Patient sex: M
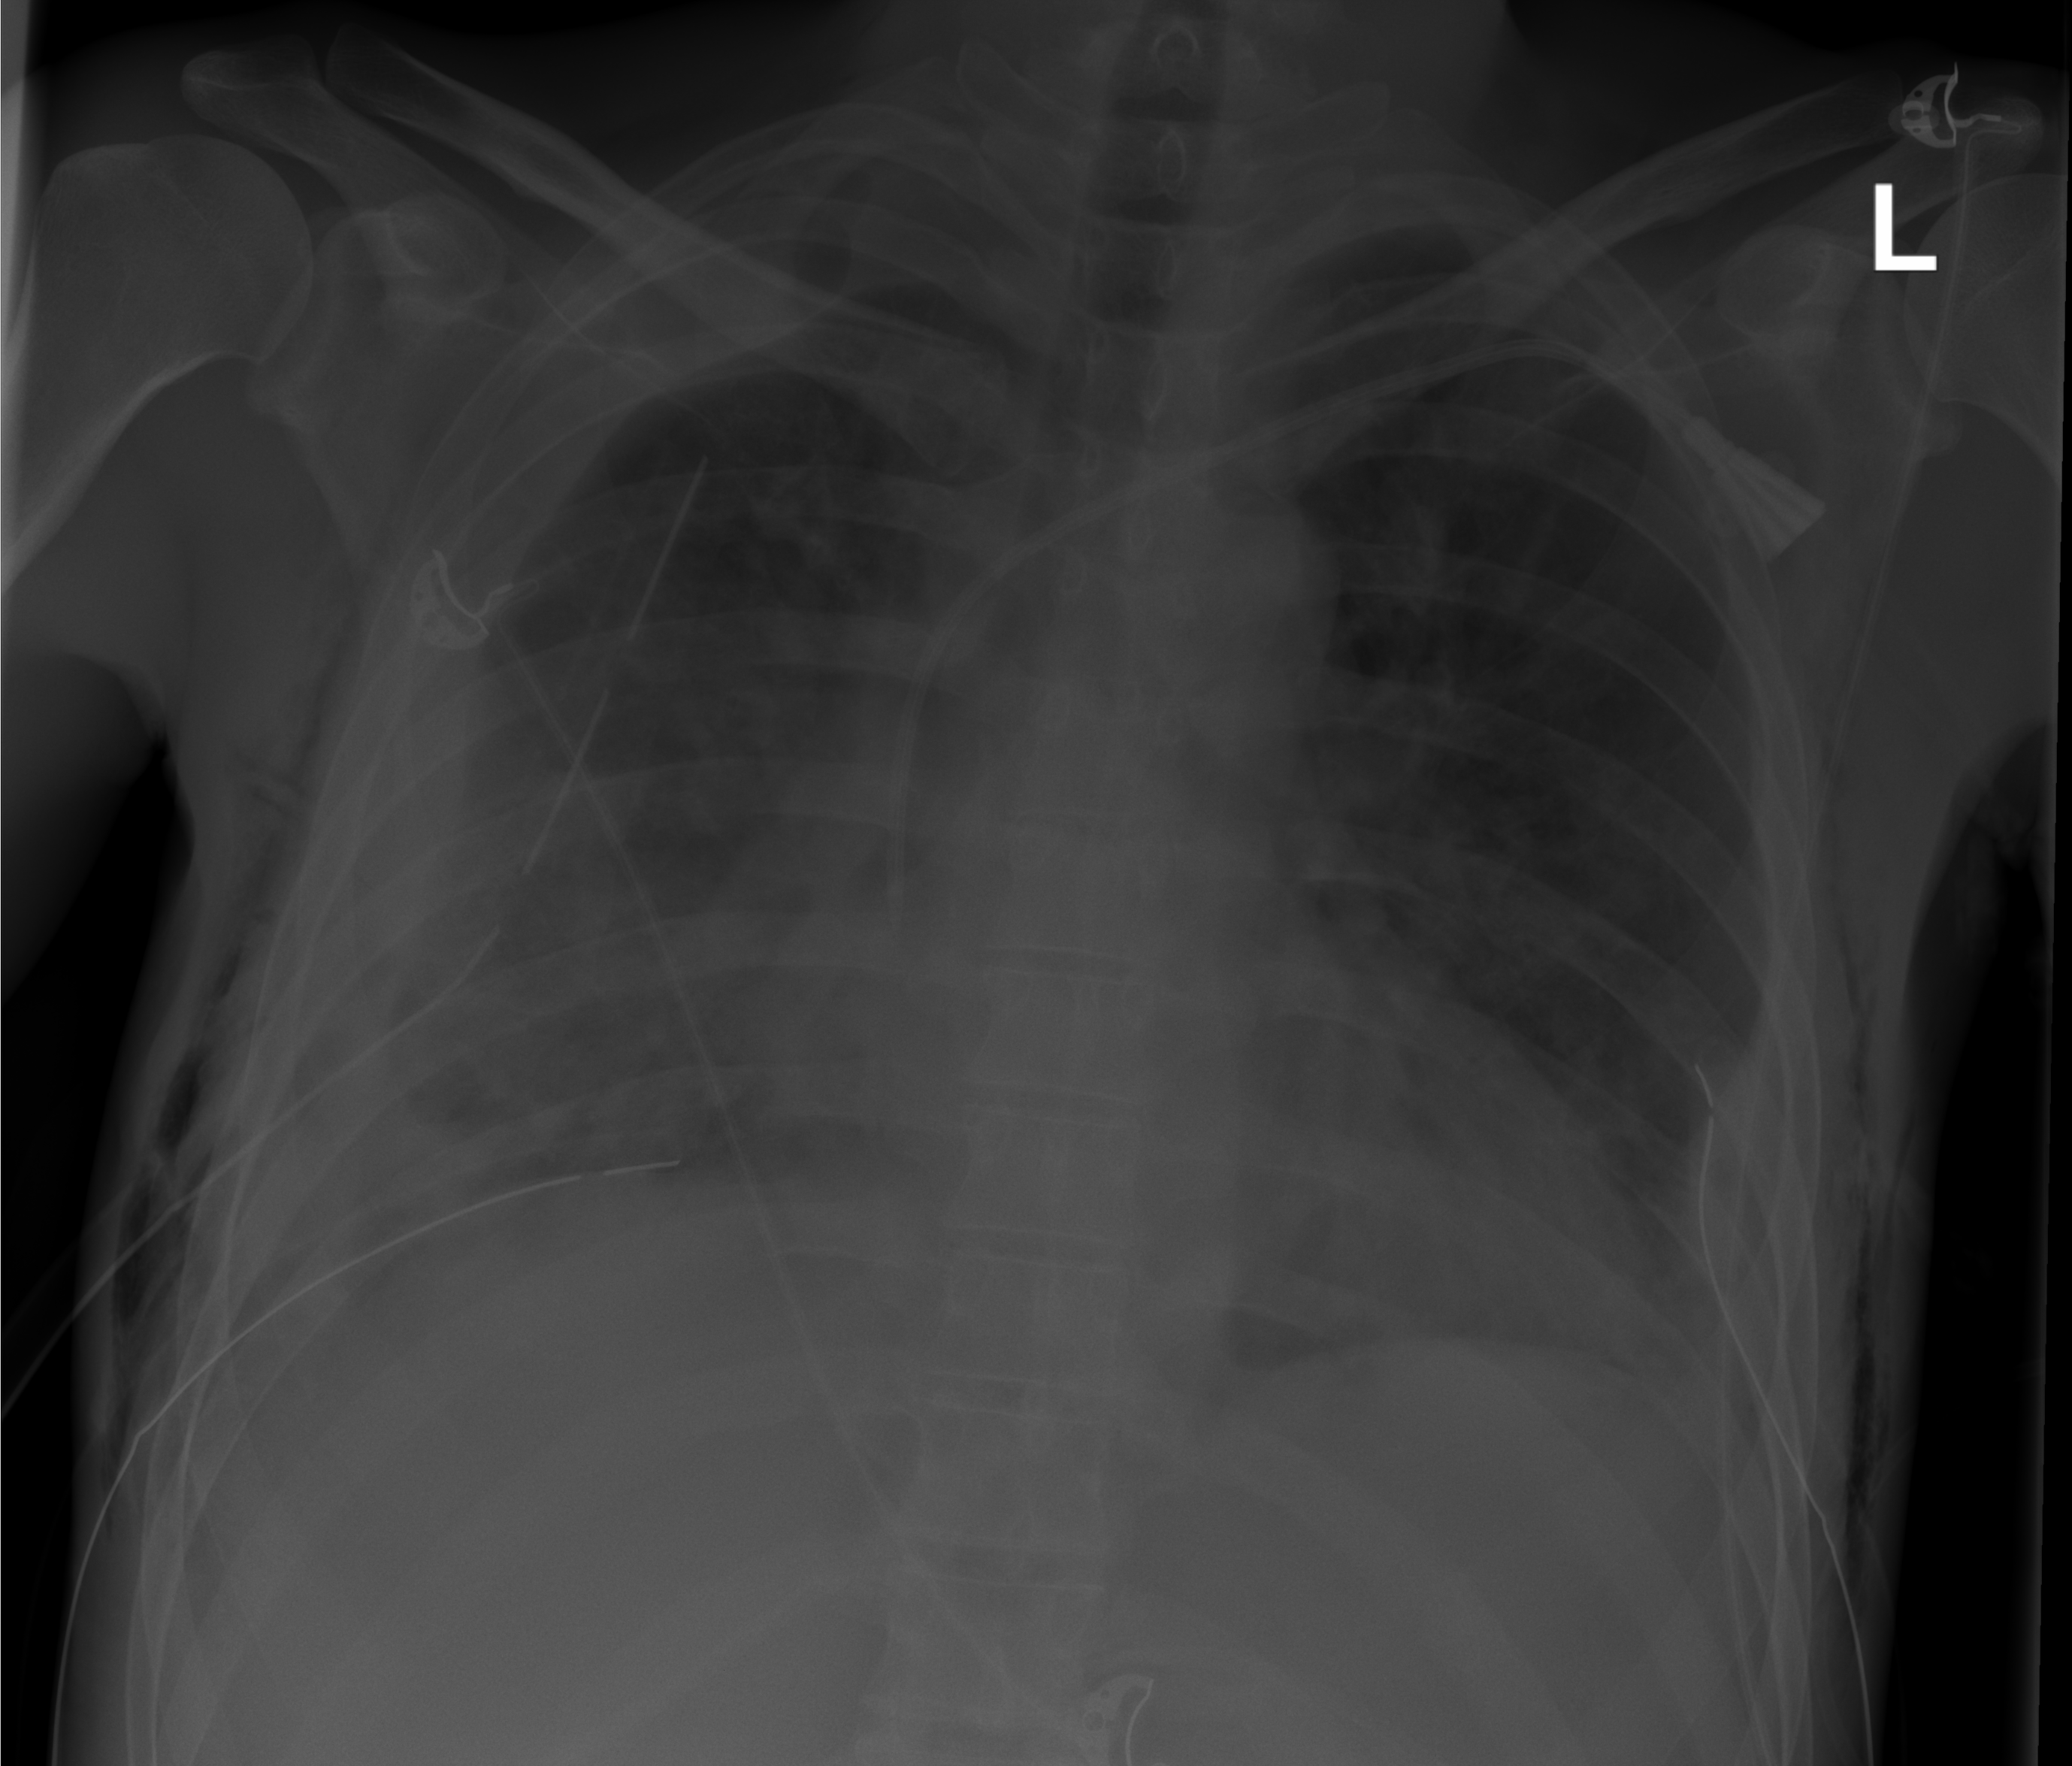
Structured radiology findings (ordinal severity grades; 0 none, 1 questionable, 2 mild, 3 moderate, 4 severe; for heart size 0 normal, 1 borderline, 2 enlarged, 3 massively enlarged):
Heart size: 1
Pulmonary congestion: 2
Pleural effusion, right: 3
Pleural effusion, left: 2
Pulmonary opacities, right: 3
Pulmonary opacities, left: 2
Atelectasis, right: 3
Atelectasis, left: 2